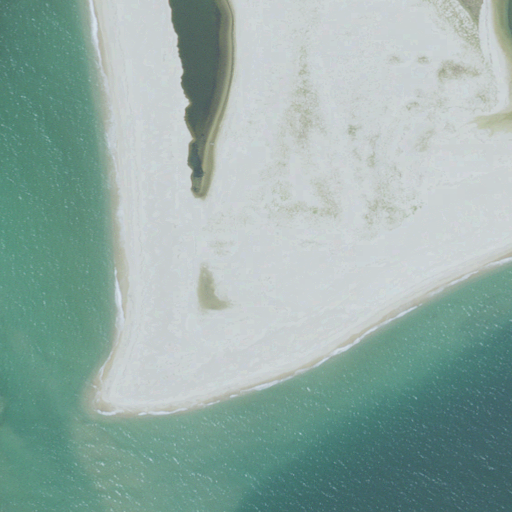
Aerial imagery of cape in Massachusetts named Smith Point containing open water and barren land